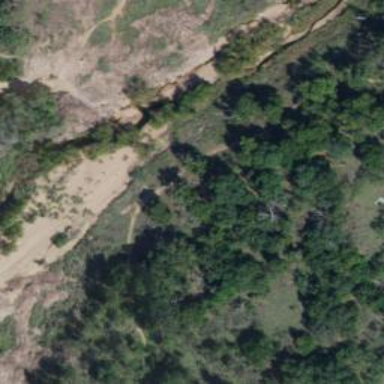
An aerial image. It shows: Path.